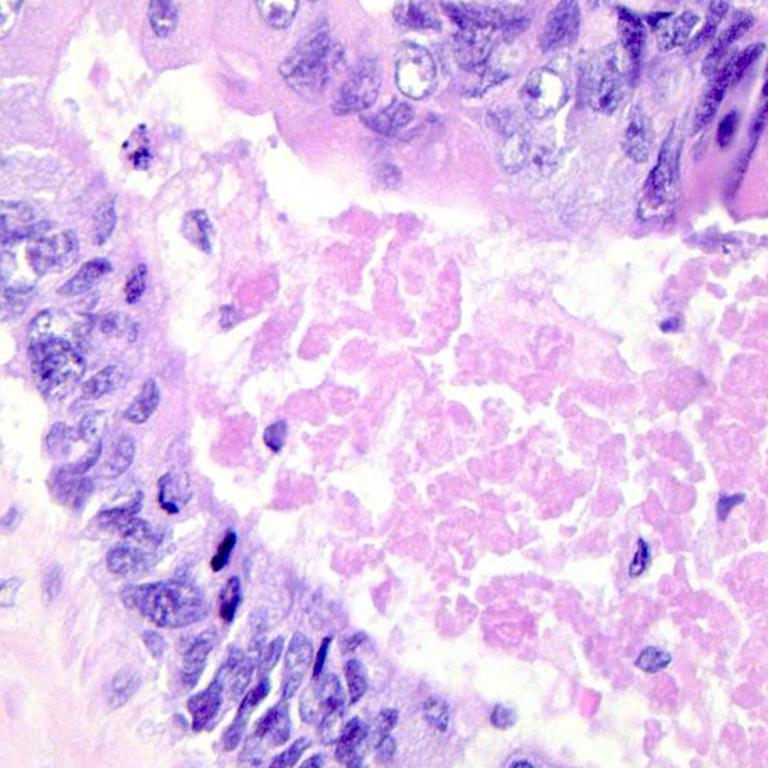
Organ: colon
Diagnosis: adenocarcinomas